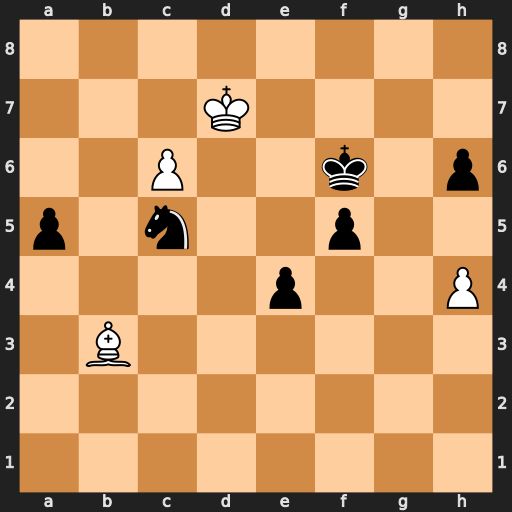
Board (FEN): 8/3K4/2P2k1p/p1n2p2/4p2P/1B6/8/8
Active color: w
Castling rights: -
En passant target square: -
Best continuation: Kd6 e3 c7